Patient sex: F
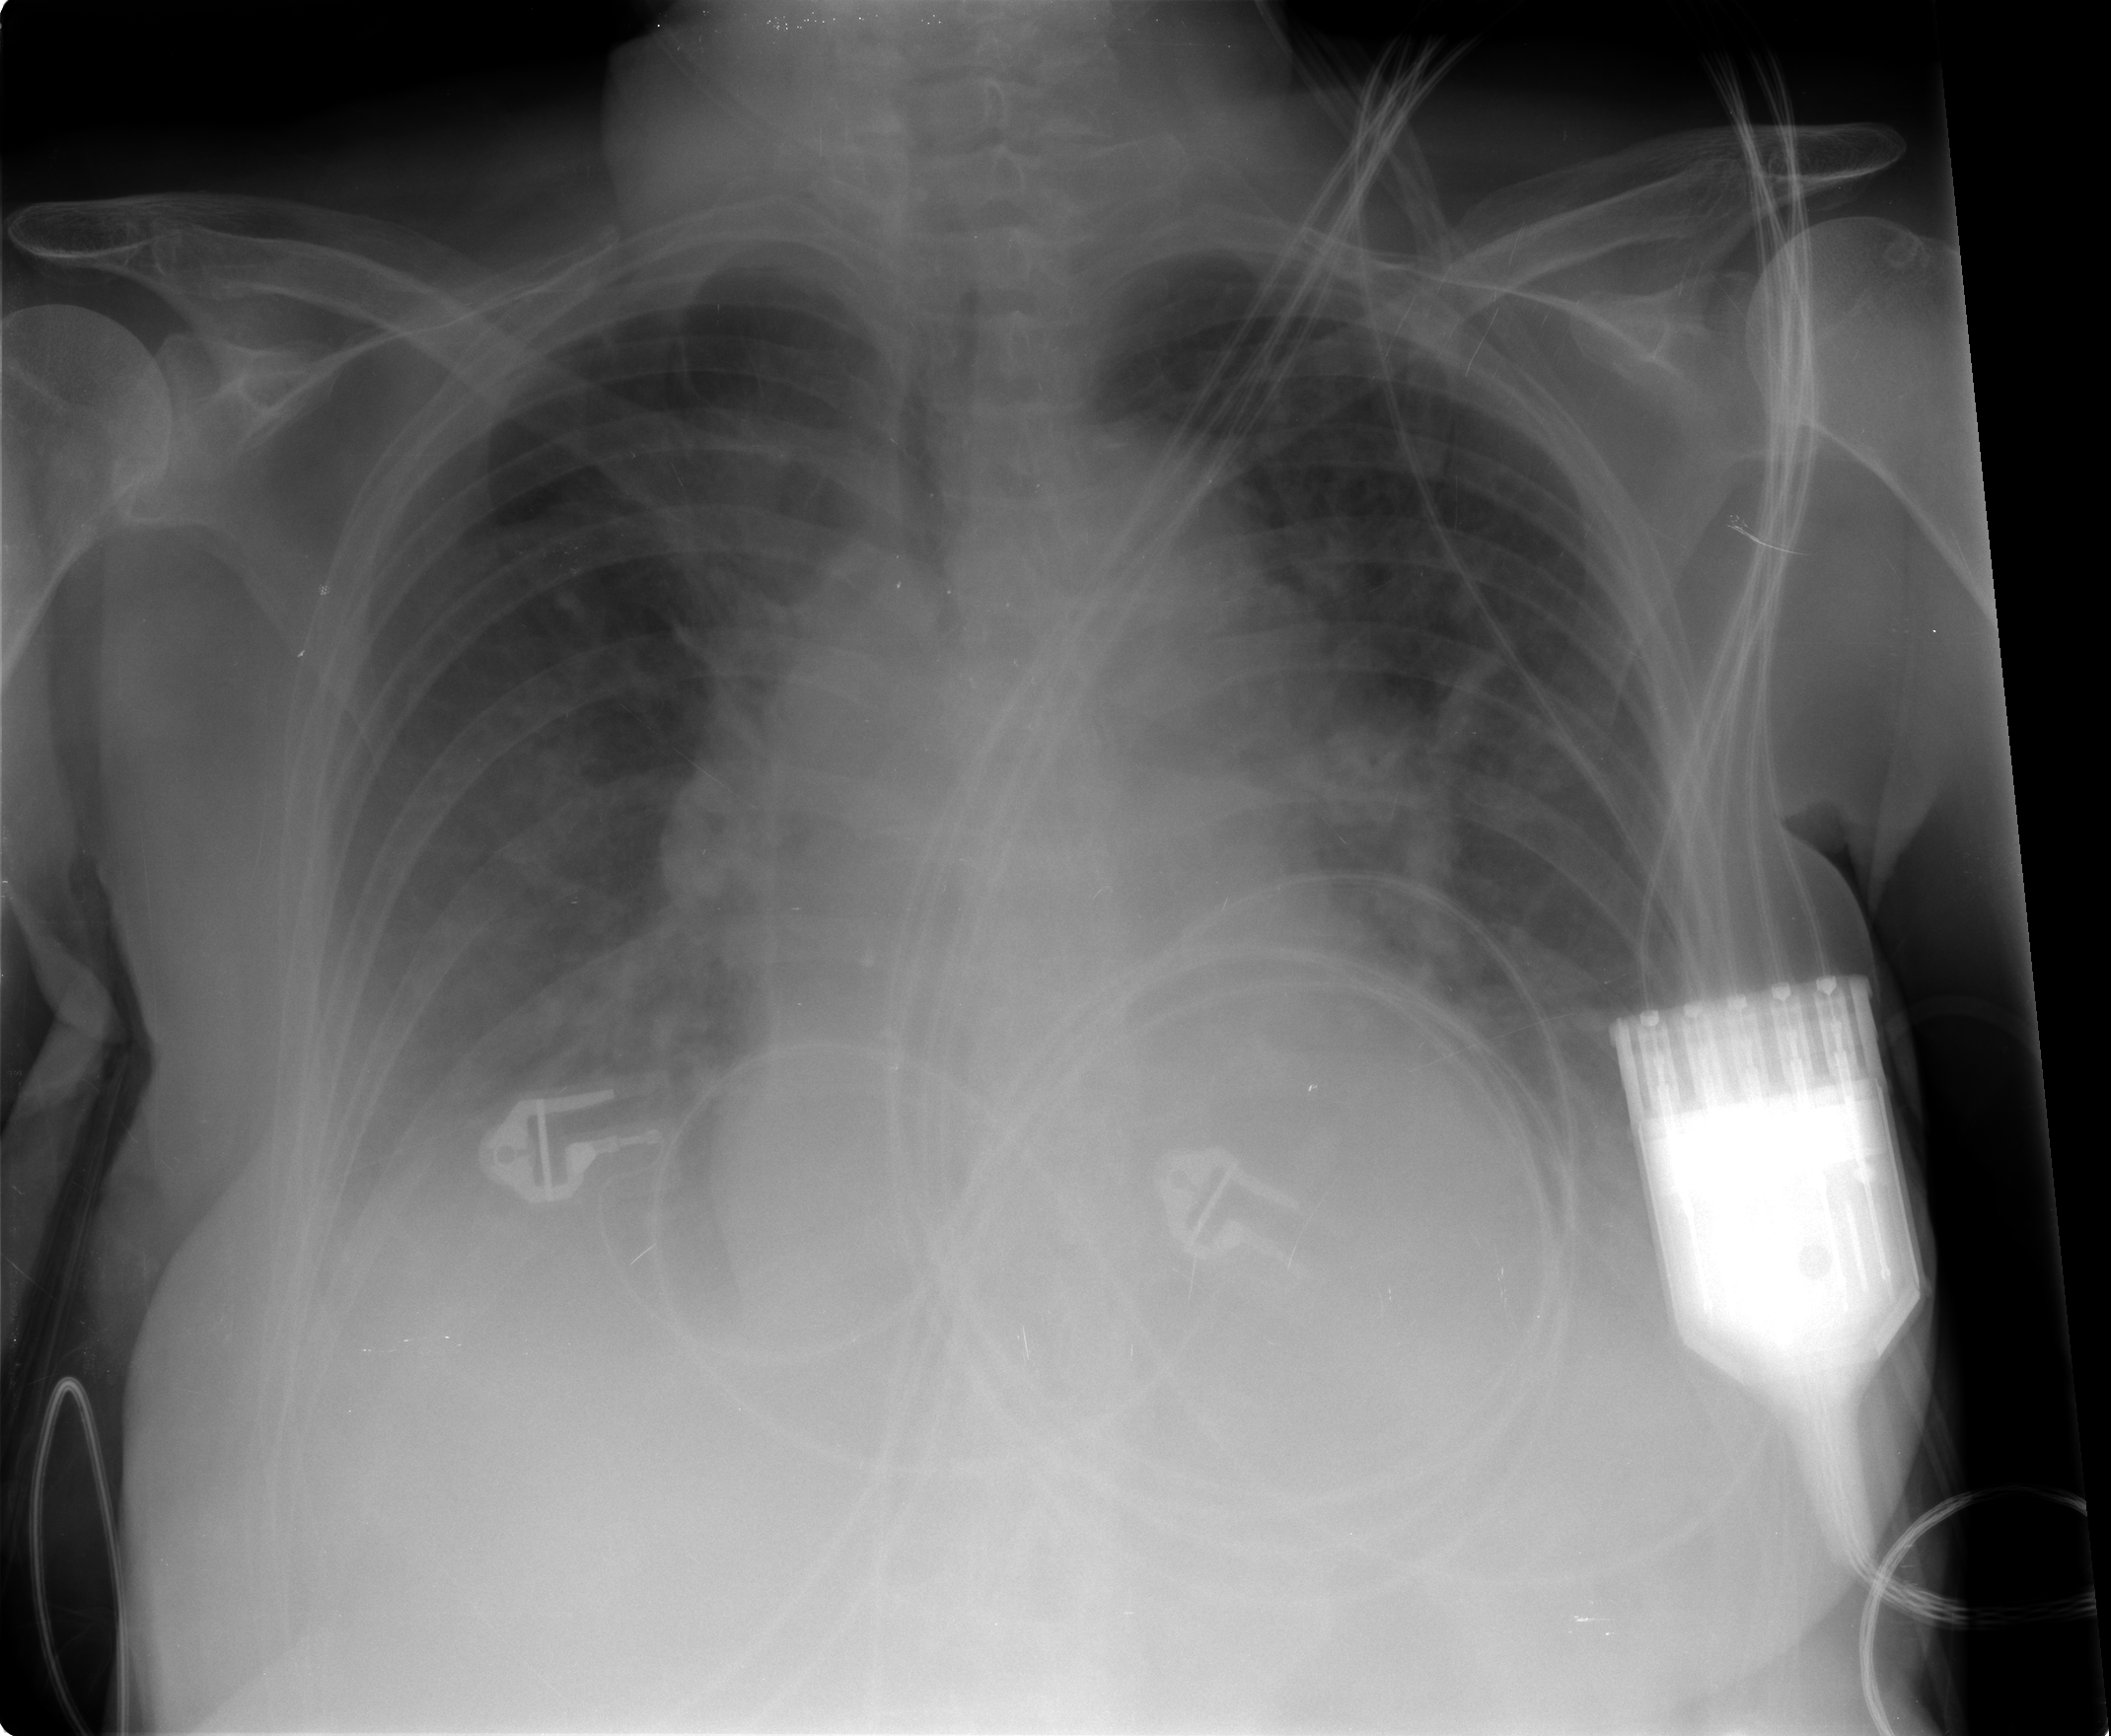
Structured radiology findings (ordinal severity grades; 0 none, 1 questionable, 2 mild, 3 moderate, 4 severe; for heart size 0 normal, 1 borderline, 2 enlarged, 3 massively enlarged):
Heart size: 2
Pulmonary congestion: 2
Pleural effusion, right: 2
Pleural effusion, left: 2
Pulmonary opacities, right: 1
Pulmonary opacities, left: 0
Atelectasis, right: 2
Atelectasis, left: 2